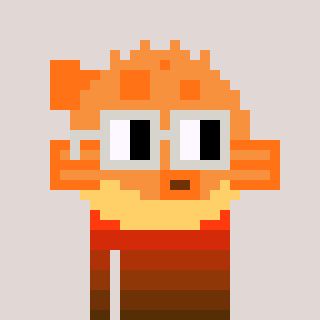
a pixel art character with square light gray glasses, a pufferfish-shaped head and a peachy-colored body on a warm background